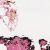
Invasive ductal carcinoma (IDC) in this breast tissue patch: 0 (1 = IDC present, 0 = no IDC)